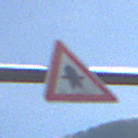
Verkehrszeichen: Vorfahrt
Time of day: MorningAfternoon
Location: Outdoor (Nature)
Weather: PartlyCloudy
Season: NotSpecified
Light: Natural